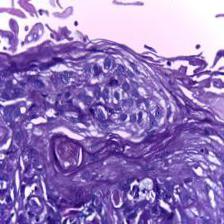
Diagnosis: OSCC